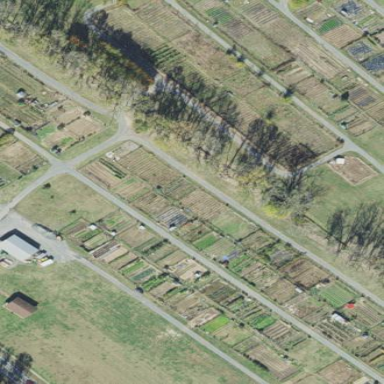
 leisure land intended for communal use."